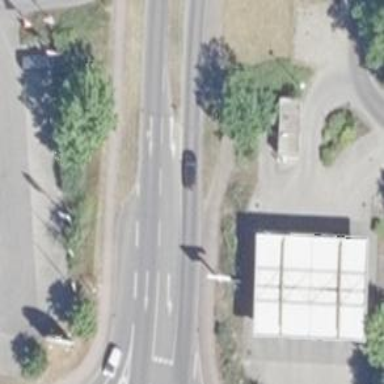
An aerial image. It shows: Tertiary road with asphalt surface and sidewalks on both sides.